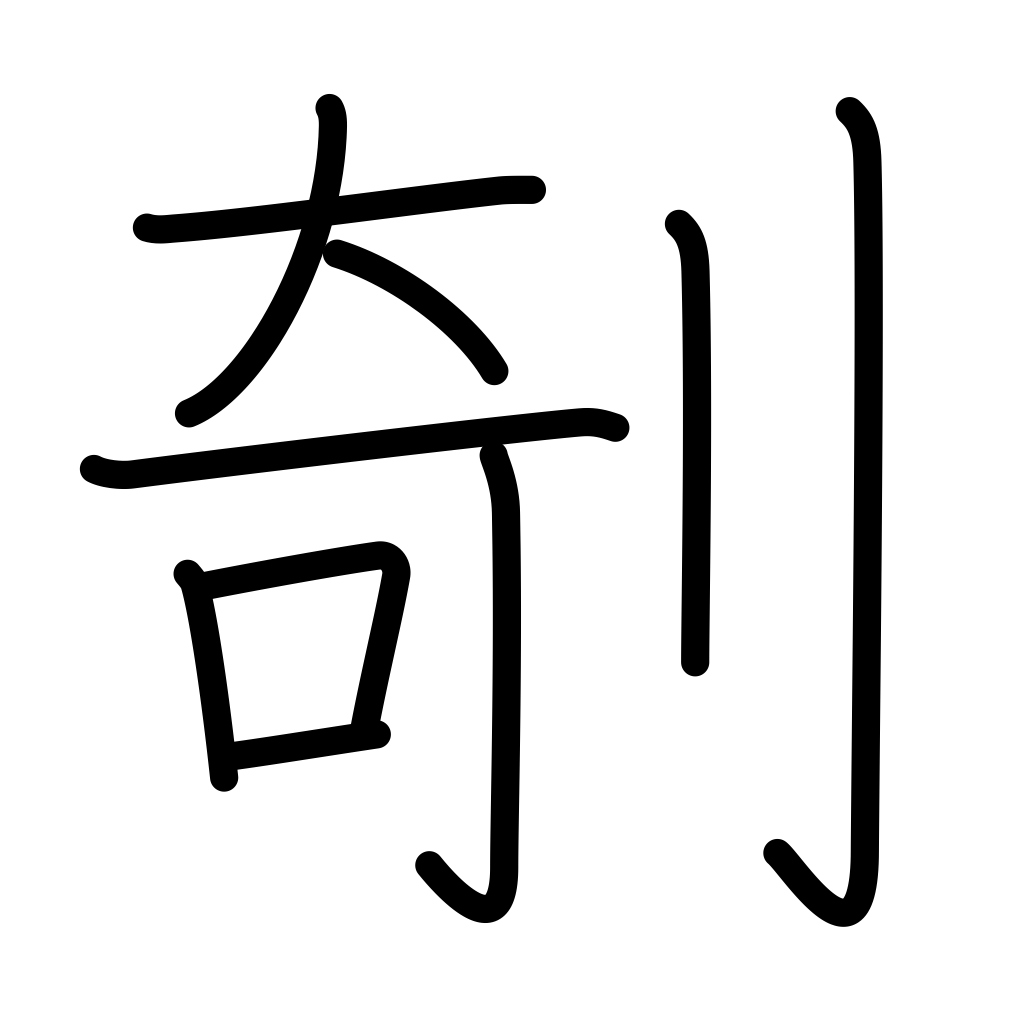
Meaning: carve